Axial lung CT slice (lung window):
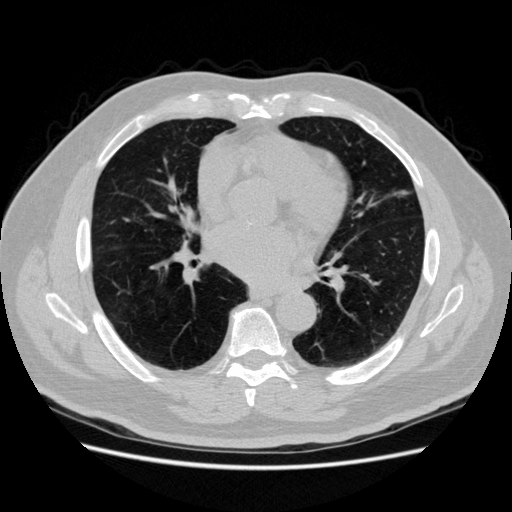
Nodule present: no